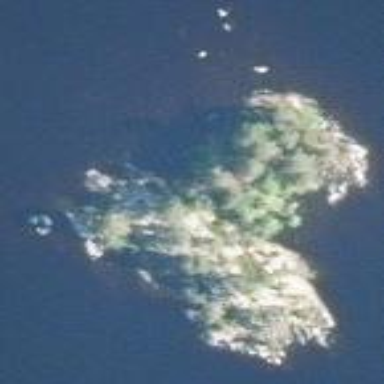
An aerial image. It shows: Islet.